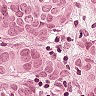
Metastatic tissue present: yes